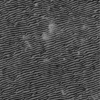
Label: not_dusty